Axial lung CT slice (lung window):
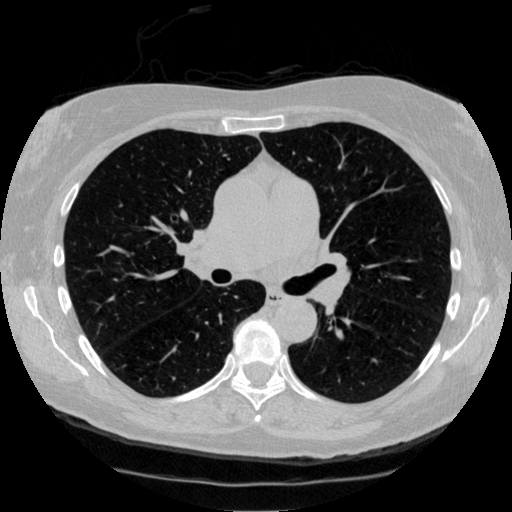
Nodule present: no